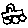
Label: car